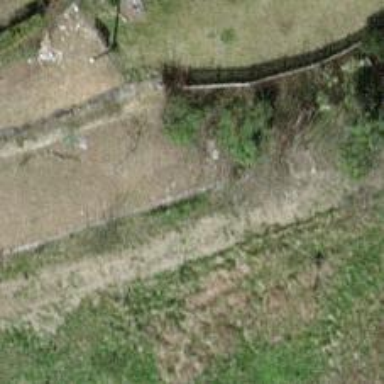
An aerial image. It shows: Retaining wall.